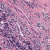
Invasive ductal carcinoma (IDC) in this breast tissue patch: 1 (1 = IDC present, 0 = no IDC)